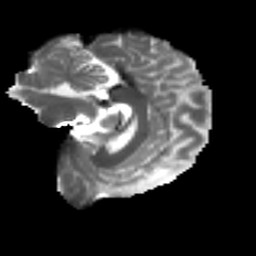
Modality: T2w
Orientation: sagittal
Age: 37
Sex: male
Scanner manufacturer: ge
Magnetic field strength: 3 T
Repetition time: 7.8 s
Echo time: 0.0608 s